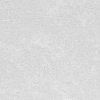
Atmospheric dust classification: dusty